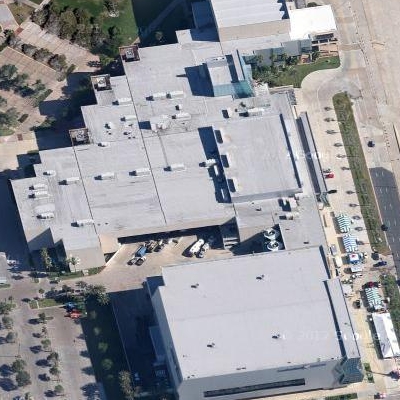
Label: cIndustry